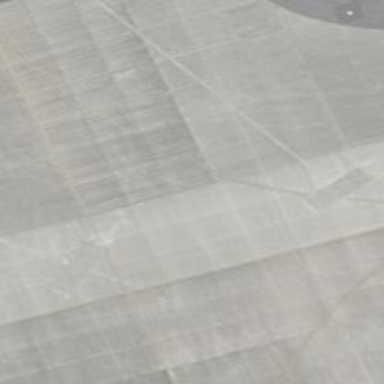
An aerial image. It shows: Taxiway at the airport with concrete surface.